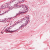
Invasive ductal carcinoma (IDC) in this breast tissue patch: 0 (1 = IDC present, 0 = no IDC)